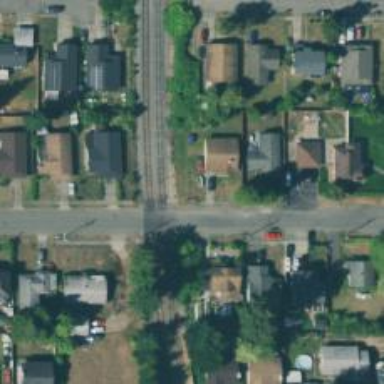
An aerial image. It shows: Crossing for the railway.